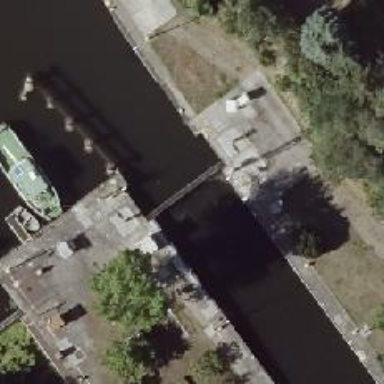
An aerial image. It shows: Lock gate along waterway.